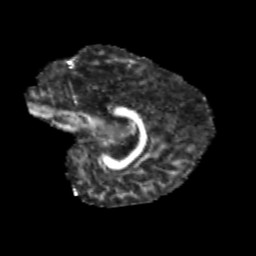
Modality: FA
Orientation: sagittal
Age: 10
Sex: female
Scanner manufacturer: siemens
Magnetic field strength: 3 T
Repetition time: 3.8 s
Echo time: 0.07 s